Question: UPDATE:
what i am looking is should i go create each classes seprately instead of adding getter/setter prop in the class, what i mean by that is:
so in order to create a Visit i should have the following prop in VISIT
'''
VisitName, Purpose, StartDate, EndDate, HostId, HostName, RequesterId, RequeserName
'''
or should i have this:
'''
VisitName, Purpose, StartDate, EndDate, IPerson Host, IPerson Requester
'''
END UPDATE
i need advice/feedback if i am going on the right direction below is the domain model (part of the project not entirly).
i have class called "Visit" in that Visit model i will have basic of visit like name,purpose,start,end date etc... and in that class i also have who will be hosting the visit and who request the visit.
what do you think of the below class?

'''
//aggreate class
public class Visit
{
IVisitBasic _visitBasic;
IPerson _host;
IPerson _requester;
public IVisitBasic VisitBasic
{
get { return _visitBasic; }
set { _visitBasic = value; }
}
public IPerson Host
{
get { return _host; }
set { _host = value; }
}
public IPerson Requester
{
get { return _requester; }
set { _requester = value; }
}
public Visit(IVisitBasic visitBasic, IPerson host, IPerson requester)
{
_visitBasic = visitBasic;
_host = host;
_requester = requester;
}
public Visit() { }
'''
}
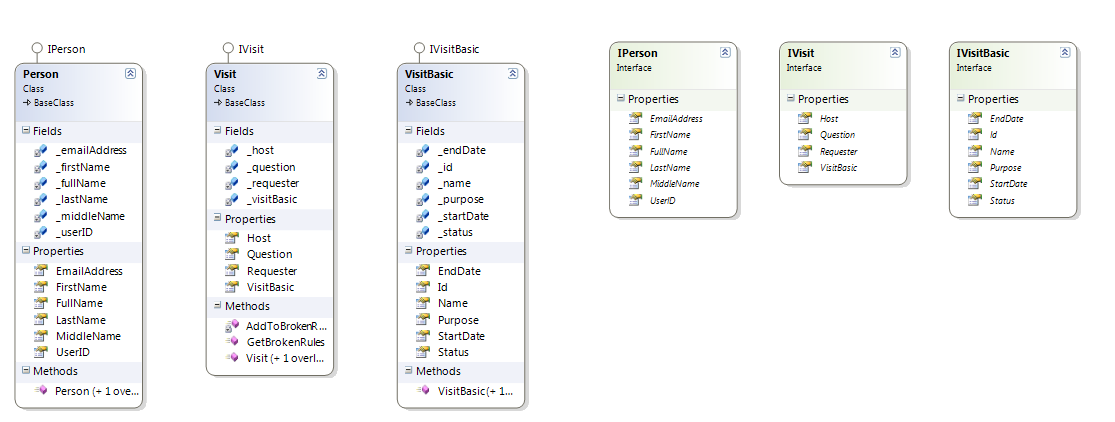
Answer: It looks ok as a start, but I wouldn't make a hard and fast domain model until you have actually started coding and testing the initial domain model as you will probably find that things don't quite work as expected or there is something that you have missed, or the requirements change, etc.
Other points from a quick look.
- -
UPDATE RESPONSE:
The standard design now for most things is to add a service layer, i.e. VisitService with a createVisit method, and the properties on the visit object should just link to the host and requester without having any business logic in them. (Hope that answers your question?)